Question: This is the image I'm working with:

and this is the site:
<URL>
I already have the image on there, just as-is with no sizing specification applied to it, but it's far too small.
I would like to increase to size proportionally, depending on the device or browser, to fit sizably in the top of the window, like a proper headline.
How can I achieve this while making sure that it renders in a good way across browsers and devices? i.e. I don't want to just brute force set the size of it to look good on the browser I'm currently using.
I'm using the template fullpage.js
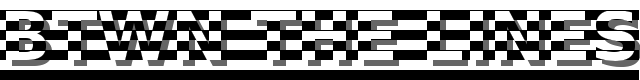
Answer: Just set the width to 100%
'''
.fp-tableCell img {
height: auto;
width: 100%;}
'''